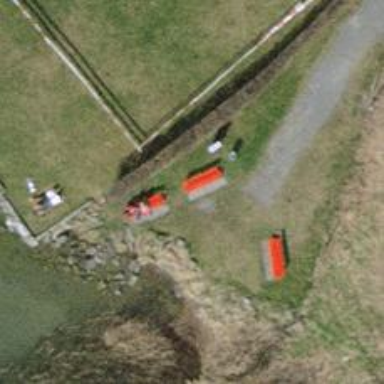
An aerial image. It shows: Red bench.